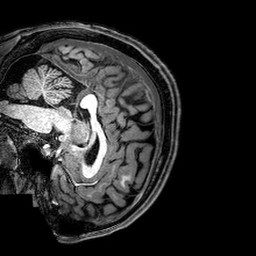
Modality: T1w
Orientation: sagittal
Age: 22
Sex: male